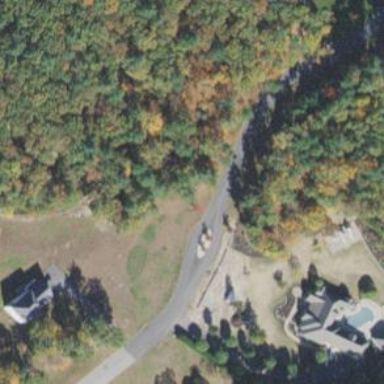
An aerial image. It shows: Residential road.